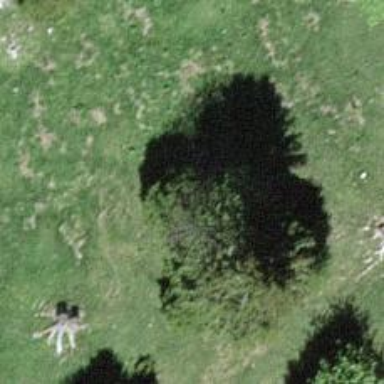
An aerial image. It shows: Needle-leaved tree in nature.